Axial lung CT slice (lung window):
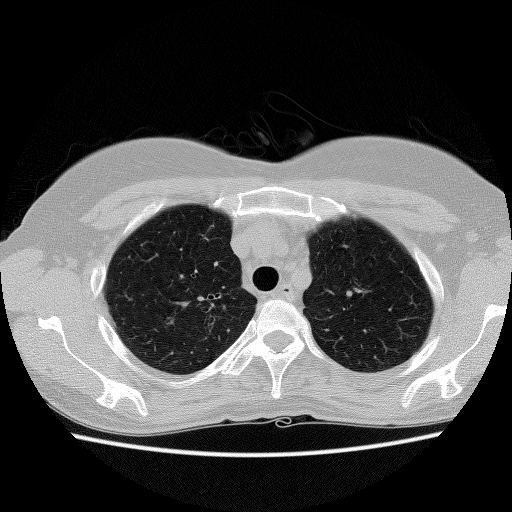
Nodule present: no